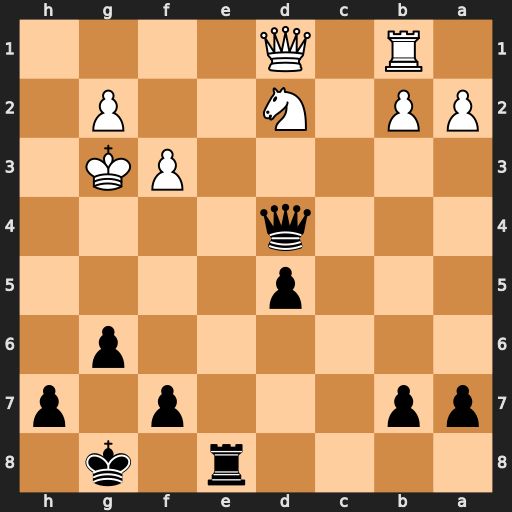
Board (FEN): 4r1k1/pp3p1p/6p1/3p4/3q4/5PK1/PP1N2P1/1R1Q4
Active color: b
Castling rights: -
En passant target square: -
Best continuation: g5 Ne4 Qe5+ Kf2 dxe4